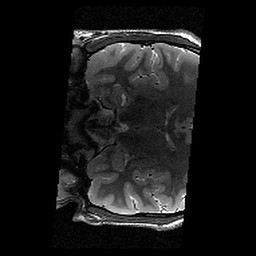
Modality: T2w
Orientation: coronal
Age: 12
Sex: male
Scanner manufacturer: siemens
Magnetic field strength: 3 T
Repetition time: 9.23 s
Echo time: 0.067 s